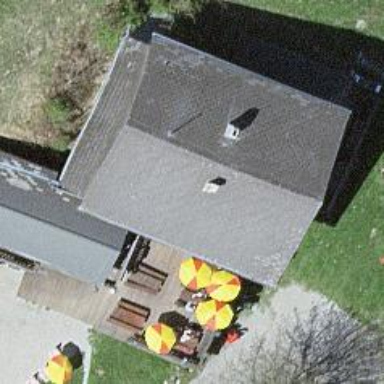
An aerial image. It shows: Restaurant.